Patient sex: F
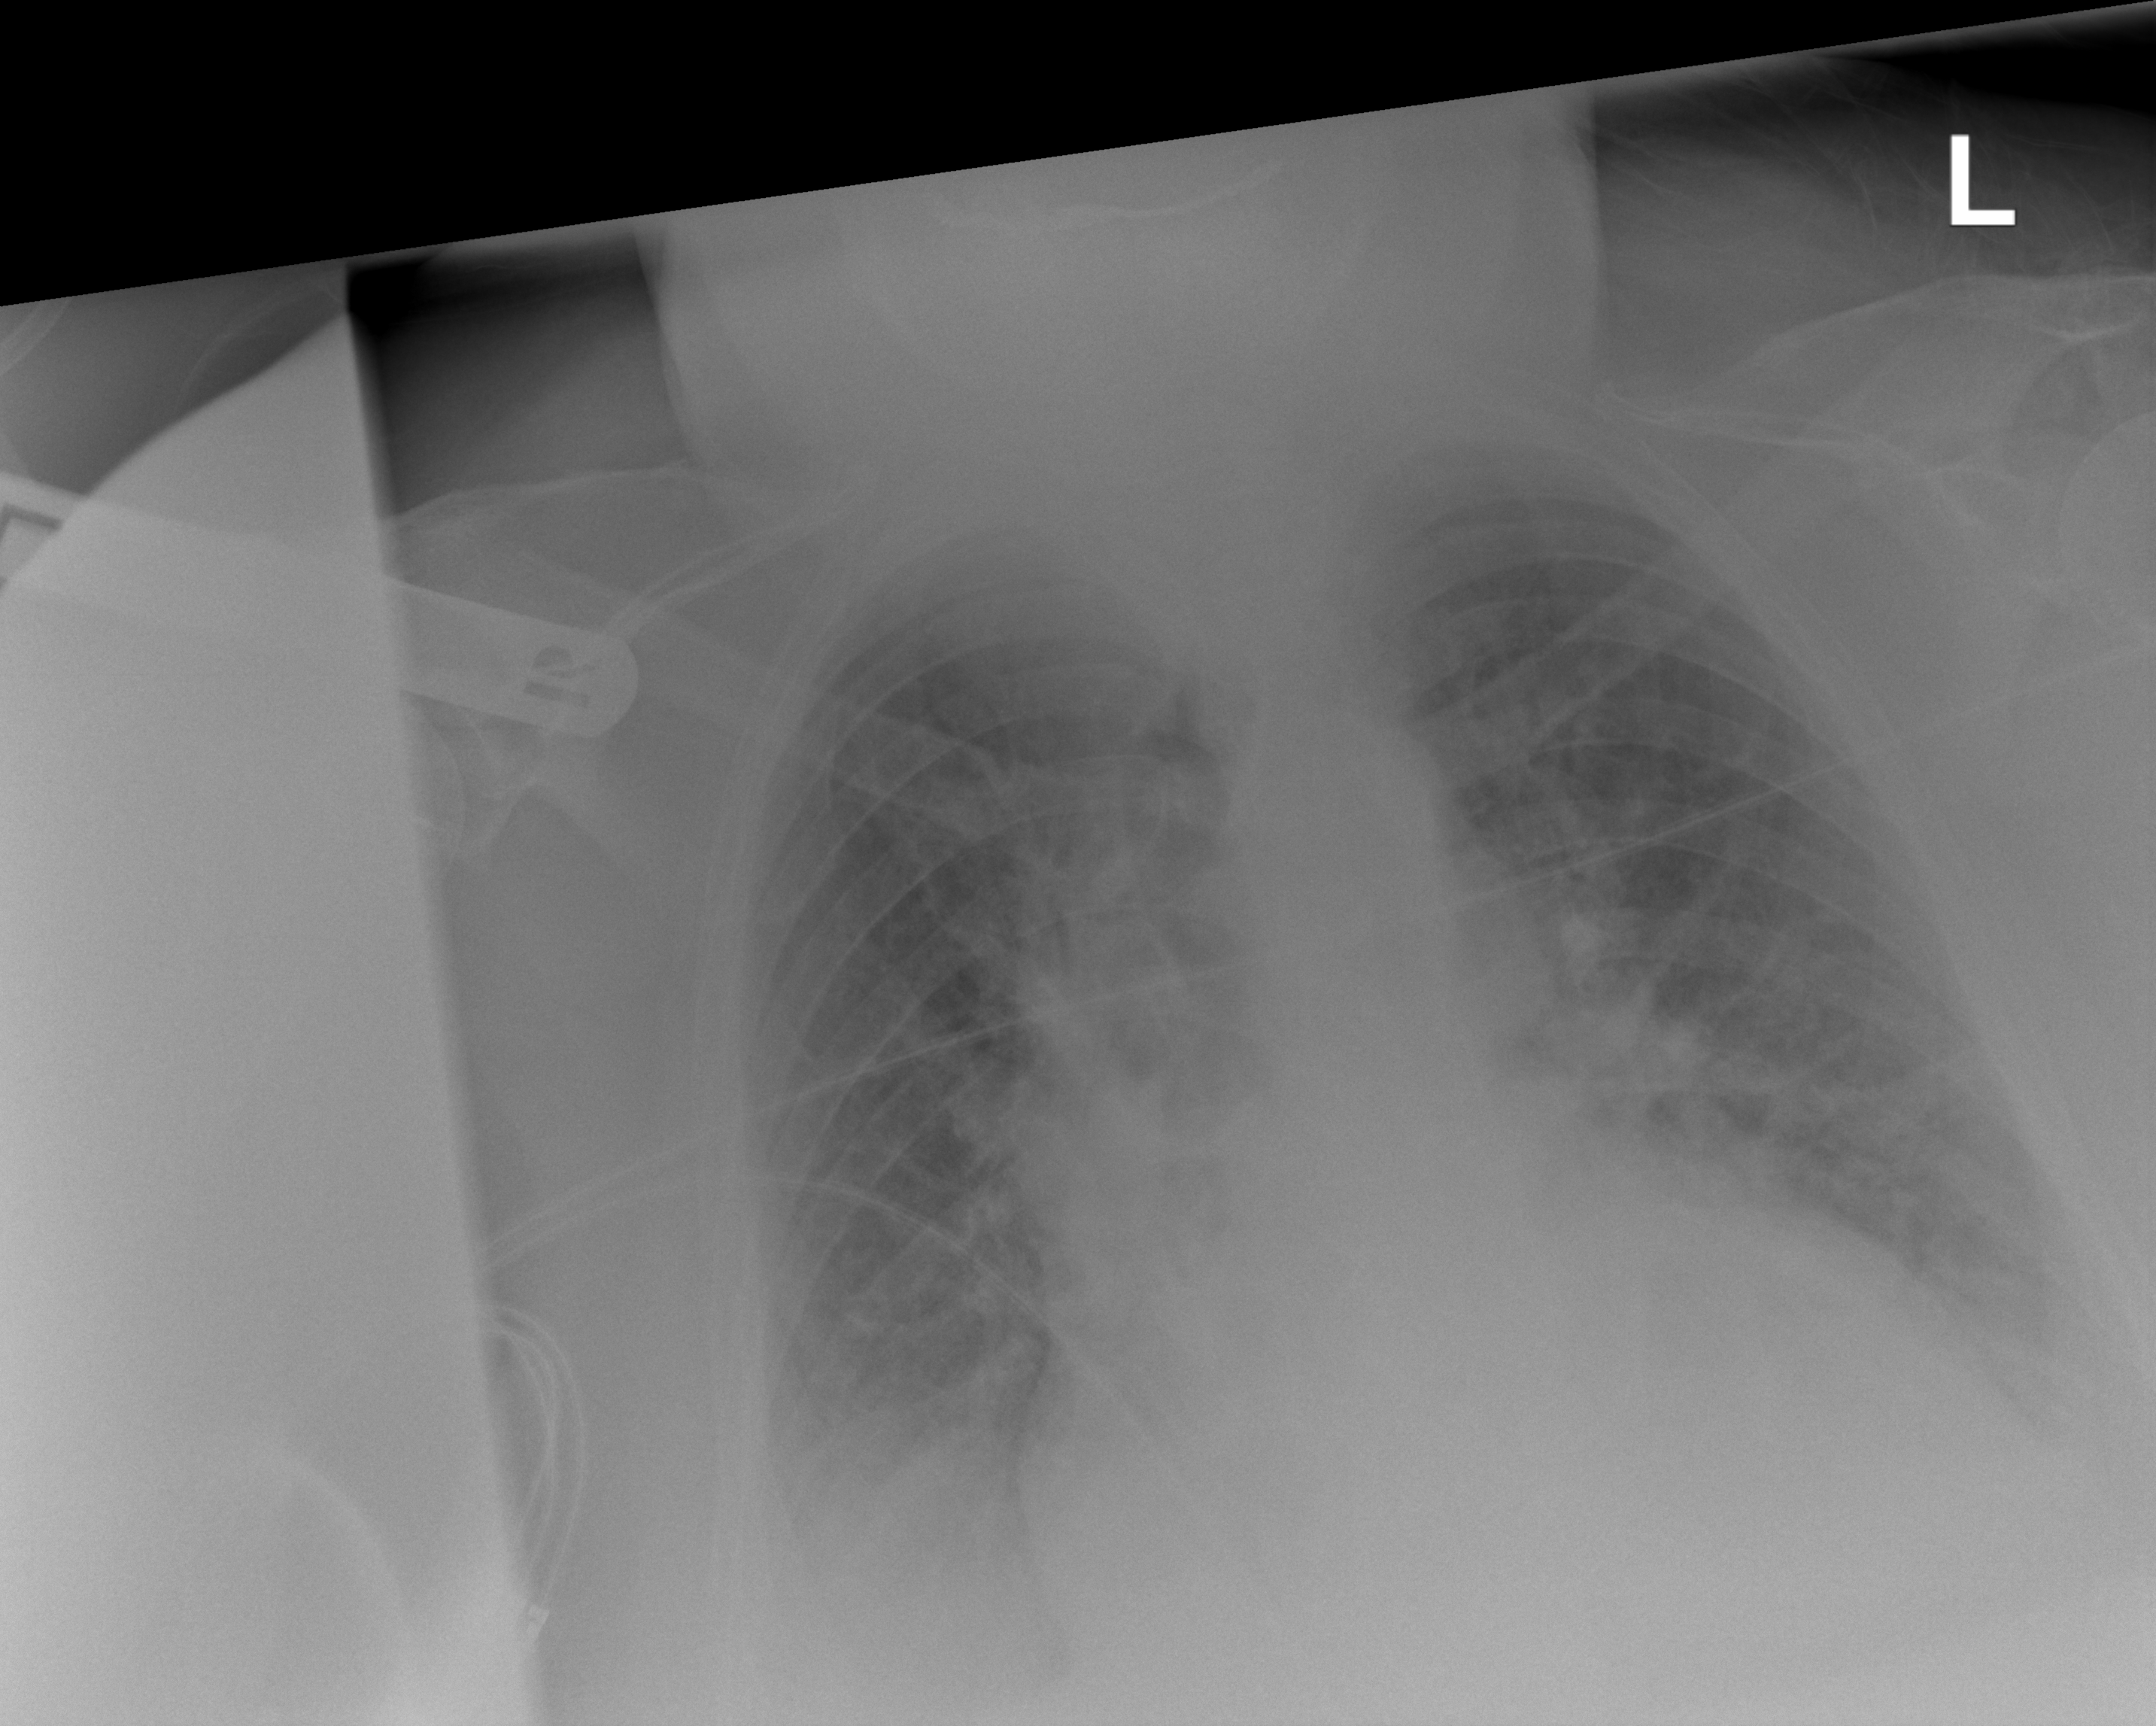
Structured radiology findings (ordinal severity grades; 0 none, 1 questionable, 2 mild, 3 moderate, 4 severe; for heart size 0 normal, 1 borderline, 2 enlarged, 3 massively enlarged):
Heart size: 3
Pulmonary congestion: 3
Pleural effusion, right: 2
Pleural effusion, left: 2
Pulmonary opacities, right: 1
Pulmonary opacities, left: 1
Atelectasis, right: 2
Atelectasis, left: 2